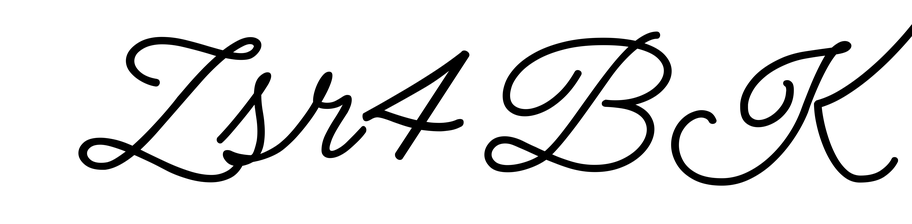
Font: MeowScript-Regular